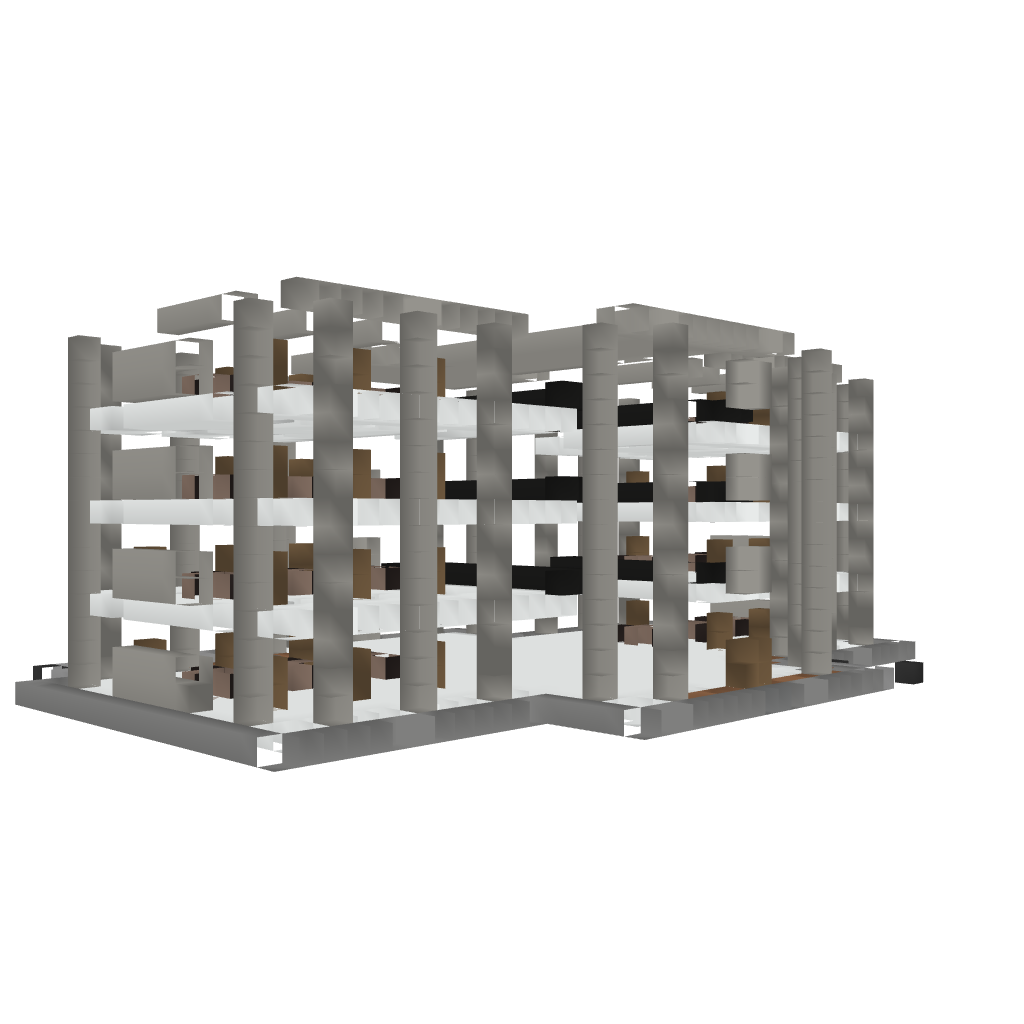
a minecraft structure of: Modern Hotel